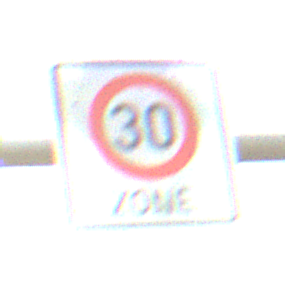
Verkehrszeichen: BeginnZone30
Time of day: SunriseSunset
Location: Outdoor (Suburban)
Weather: PartlyCloudy
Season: NotSpecified
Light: Natural